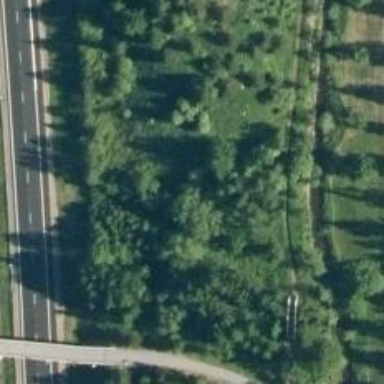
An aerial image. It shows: Embankment in the landscape.